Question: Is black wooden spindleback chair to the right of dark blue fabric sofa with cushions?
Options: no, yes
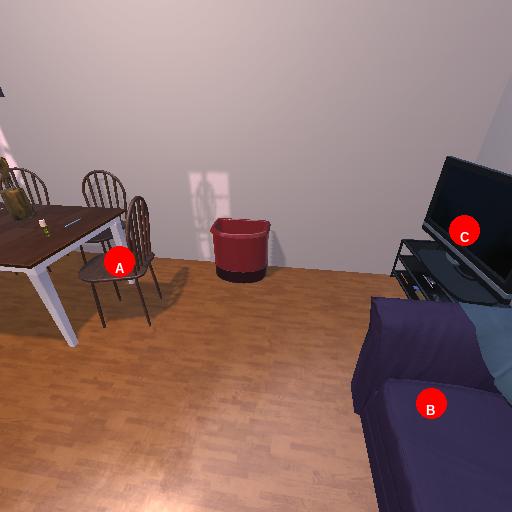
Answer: no